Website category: movie
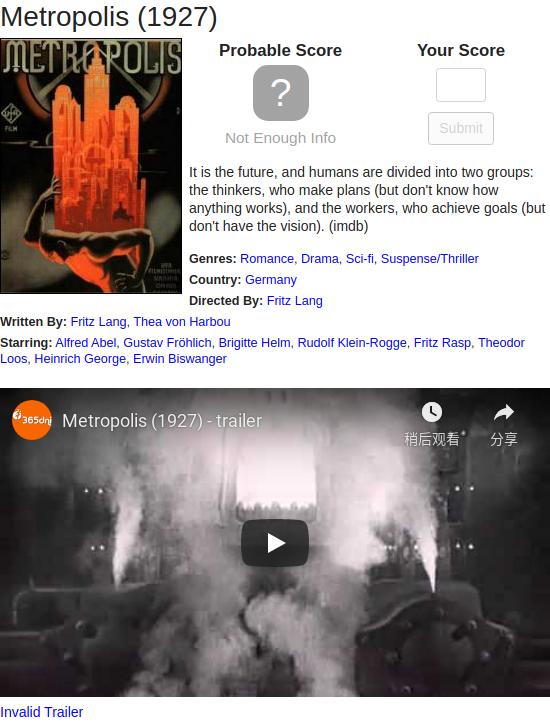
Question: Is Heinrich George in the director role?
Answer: no

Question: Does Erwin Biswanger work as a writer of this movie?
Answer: no

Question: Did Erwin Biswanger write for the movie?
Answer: no

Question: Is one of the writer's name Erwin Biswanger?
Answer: no

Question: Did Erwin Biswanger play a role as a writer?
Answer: no

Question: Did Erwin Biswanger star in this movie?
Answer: yes

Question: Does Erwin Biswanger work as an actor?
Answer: yes

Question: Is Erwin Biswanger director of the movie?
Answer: no

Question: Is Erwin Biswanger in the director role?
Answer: no